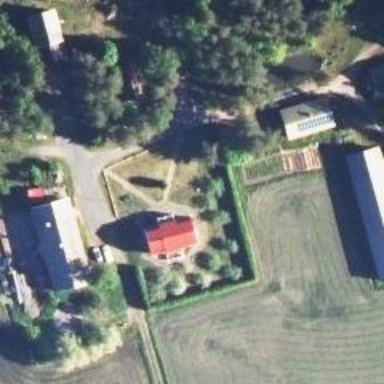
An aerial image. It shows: Farm.